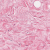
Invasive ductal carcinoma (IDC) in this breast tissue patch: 0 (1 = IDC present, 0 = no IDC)